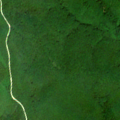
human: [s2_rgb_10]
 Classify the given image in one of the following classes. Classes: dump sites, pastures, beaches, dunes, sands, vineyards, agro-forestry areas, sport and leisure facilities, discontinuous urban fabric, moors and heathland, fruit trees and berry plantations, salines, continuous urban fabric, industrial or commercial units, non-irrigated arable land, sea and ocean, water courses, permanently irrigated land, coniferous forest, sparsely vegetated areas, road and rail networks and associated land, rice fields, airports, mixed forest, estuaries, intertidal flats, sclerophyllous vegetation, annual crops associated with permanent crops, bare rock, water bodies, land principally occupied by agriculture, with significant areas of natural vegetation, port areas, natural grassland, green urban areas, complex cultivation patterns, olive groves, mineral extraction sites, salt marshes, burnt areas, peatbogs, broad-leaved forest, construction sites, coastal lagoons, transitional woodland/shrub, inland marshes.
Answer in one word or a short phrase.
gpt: broad-leaved forest